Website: apple
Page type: customer-info-address
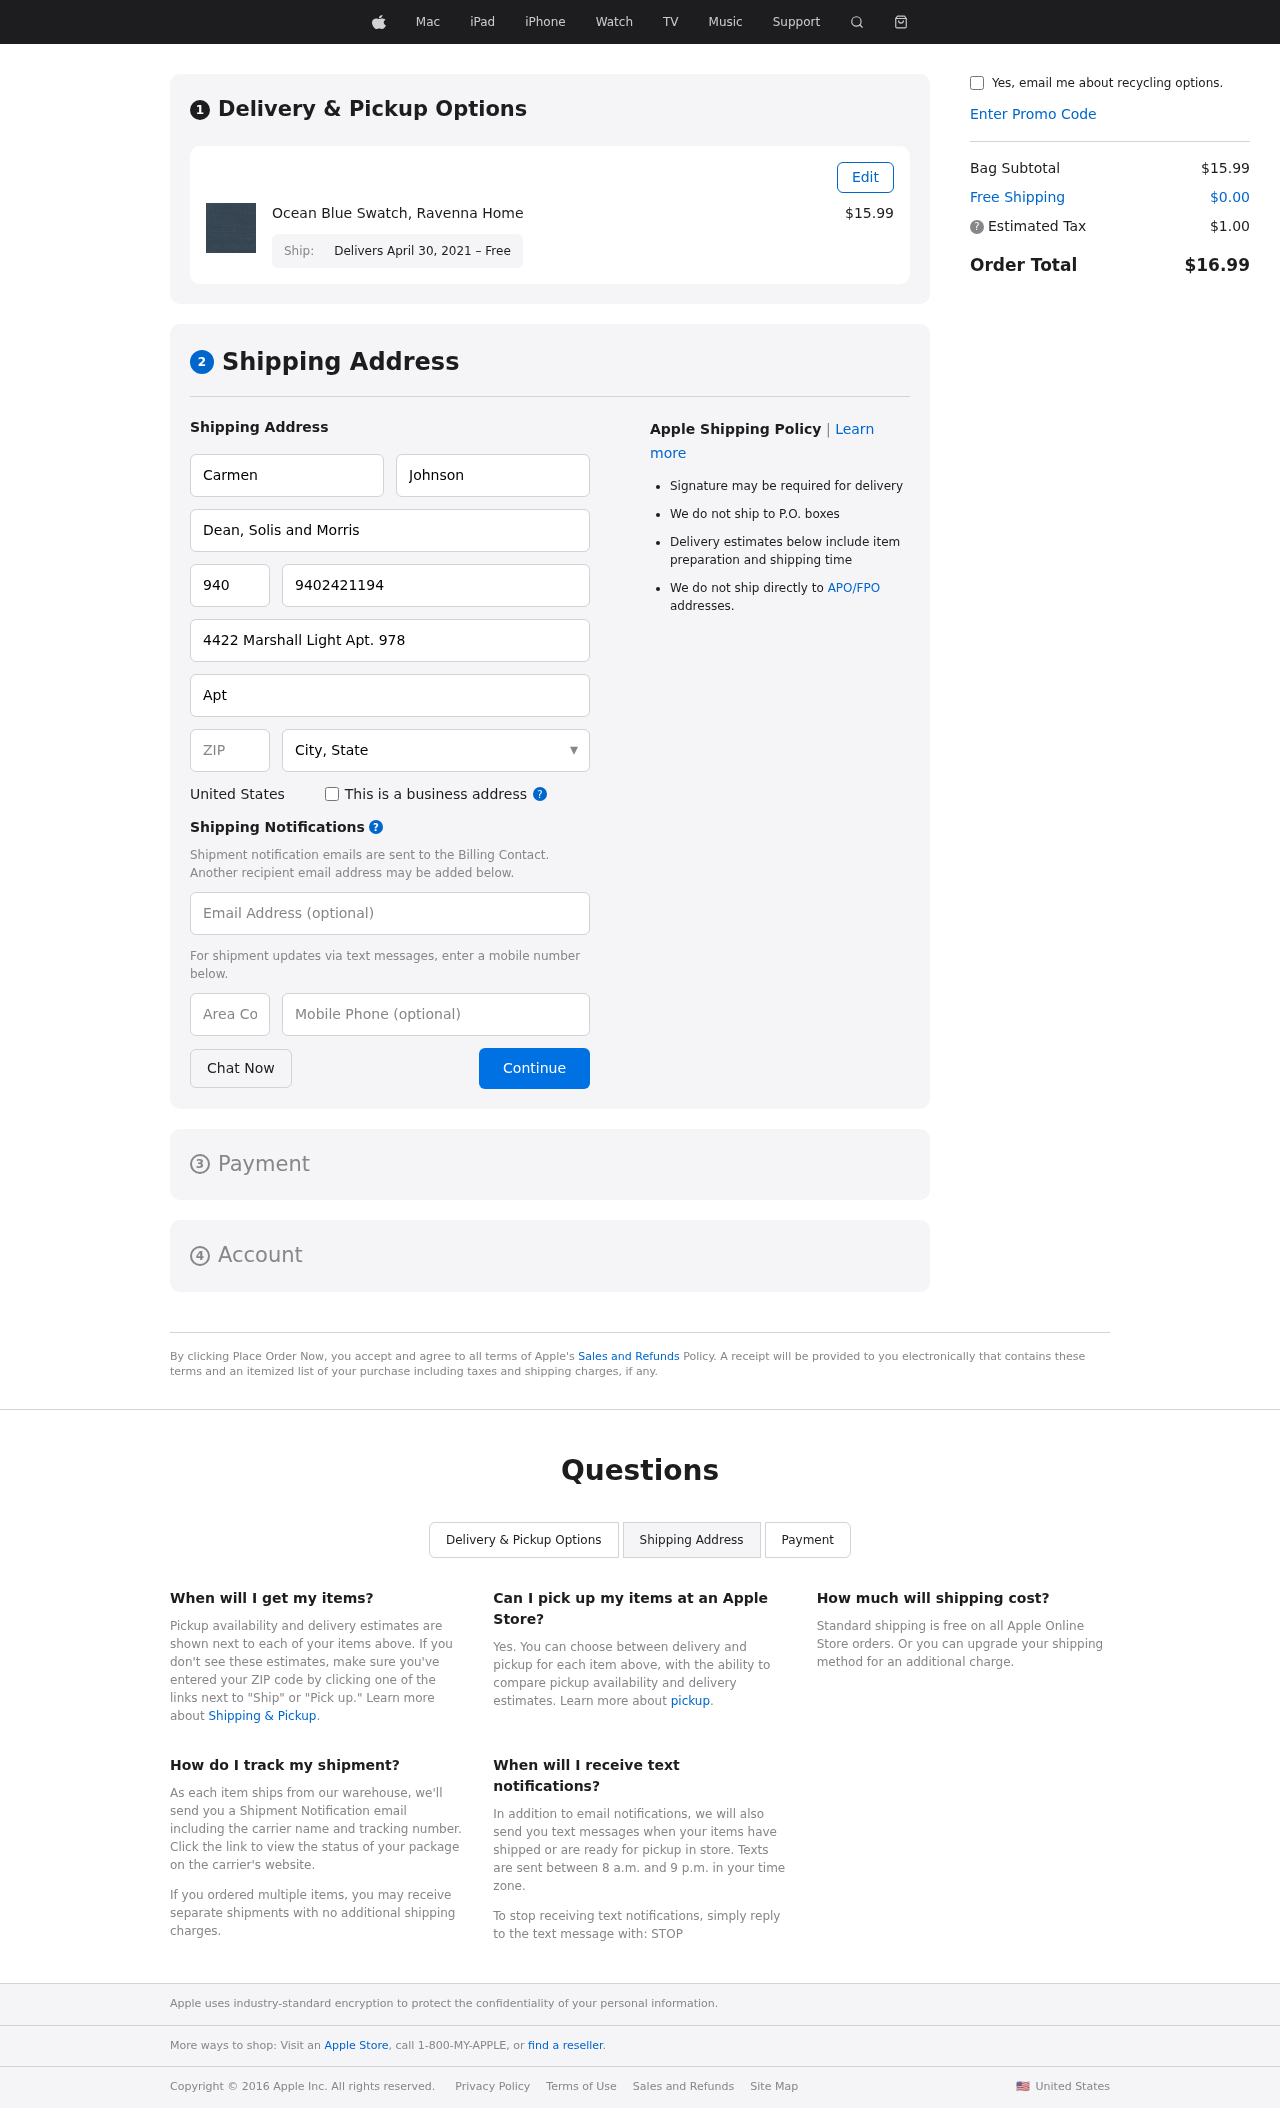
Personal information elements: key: PII_CITY_STATE
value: West Valerie, ID
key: PII_COMPANY
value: Dean, Solis and Morris
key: PII_COUNTRY
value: United States
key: PII_EMAIL
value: cjohnson@yahoo.com
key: PII_FIRSTNAME
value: Carmen
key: PII_LASTNAME
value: Johnson
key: PII_PHONE
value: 9402421194
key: PII_PHONE_AREA
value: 940
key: PII_POSTCODE
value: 20031
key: PII_STREET
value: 4422 Marshall Light Apt. 978
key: PII_STREET2
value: Apt. 532
Product elements: key: PRODUCT1_NAME
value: Ocean Blue Swatch, Ravenna Home
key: PRODUCT1_PRICE
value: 15.99
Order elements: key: ORDER_DELIVERY_DATE
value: Delivers April 30, 2021 – Free
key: ORDER_SUBTOTAL
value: $15.99
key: ORDER_SHIPPING_COST
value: $0.00
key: ORDER_TAX
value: $1.00
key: ORDER_TOTAL
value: $16.99